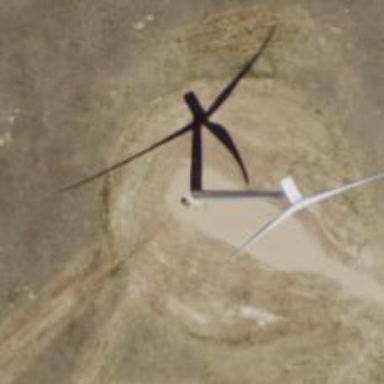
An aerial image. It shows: Wind generator powered by horizontal-axis wind turbine.